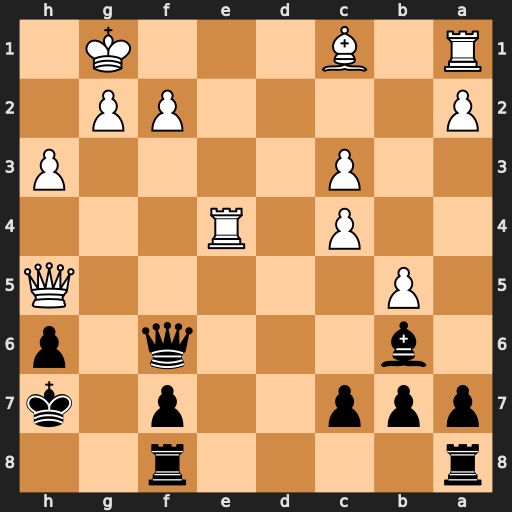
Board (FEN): r4r2/ppp2p1k/1b3q1p/1P5Q/2P1R3/2P4P/P4PP1/R1B3K1
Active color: b
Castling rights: -
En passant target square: -
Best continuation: Qxf2+ Kh2 Qg1+